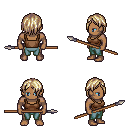
a pixel art fantasy rpg character, male body template, human, dark skin, brown pirate shirt, teal pants, white blonde bangs hairstyle, spear, four views (front, back, left, right), 2x2 character sprite sheet, small pixel art, hard edges, no anti-aliasing